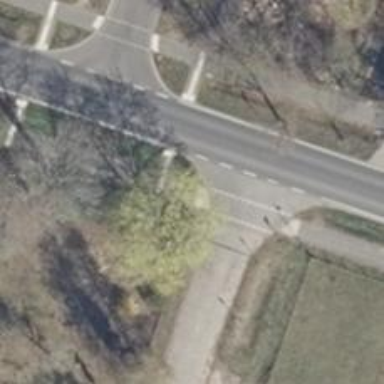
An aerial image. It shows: Footway along the road.